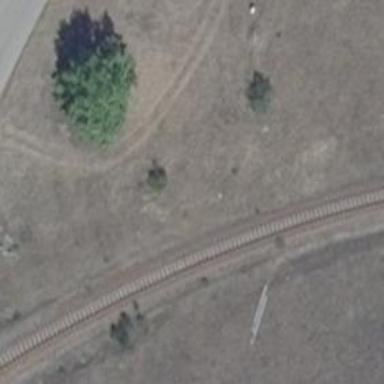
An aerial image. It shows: Railway yard in service.